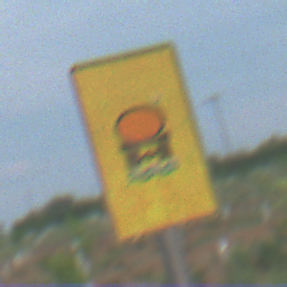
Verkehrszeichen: FahrzeugeMitWassergefaehrdenderLadungOhnePfeilsymbol
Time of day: SunriseSunset
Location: Outdoor (Nature)
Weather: PartlyCloudy
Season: NotSpecified
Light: Natural